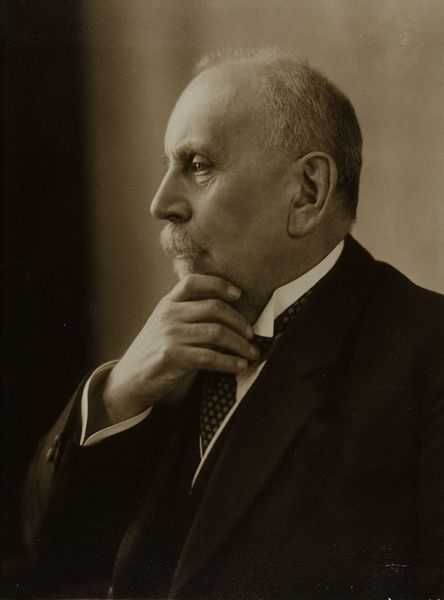
Titel: Carl Hartmann
Künstler: Minya Diez-Dührkoop
Standort: Hamburg
Institution: Museum für Kunst und Gewerbe Hamburg
Schlagwörter: mann, bart, silber, gesten, brustbild, foto, fotografie, photographie, photo, karton, lichtbild, silbergelatine, brom, bildwerke, angewandte und bildende kunst, hessische systematik, armhaltungen, silbergelatinepapier, bromsilbergelatinepapier, entwicklungspapier, gelatinepapier, schwarzweißpositivverfahren, silbersalzverfahren, schwarzweißfotografie, porträtfotografie, porträtphotographie